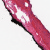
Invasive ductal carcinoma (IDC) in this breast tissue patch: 0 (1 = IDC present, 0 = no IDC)